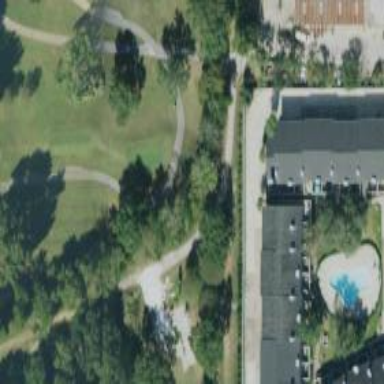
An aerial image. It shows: Service road used as golf cart path.